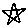
Label: star